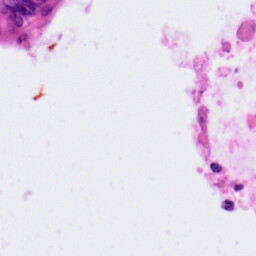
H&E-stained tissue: Colon